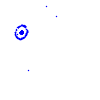
Particle: electron